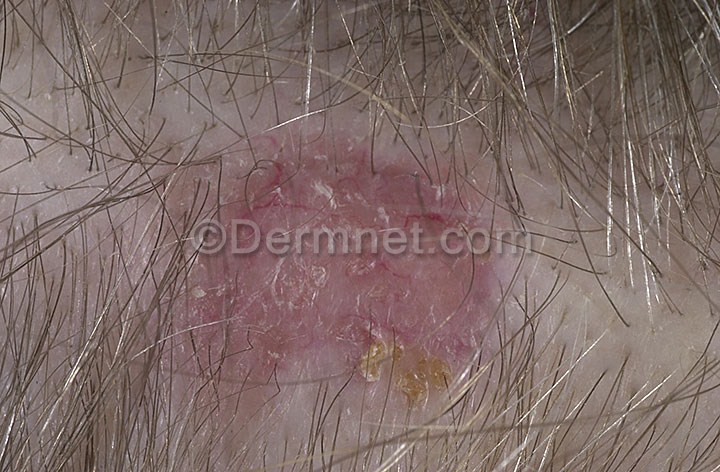
Disease: Actinic Keratosis Basal Cell Carcinoma and other Malignant Lesions